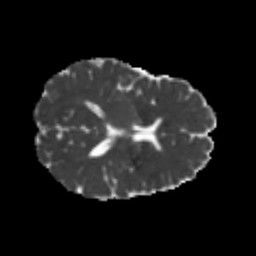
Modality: MD
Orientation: axial
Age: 20
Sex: female
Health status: healthy
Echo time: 0.074 s